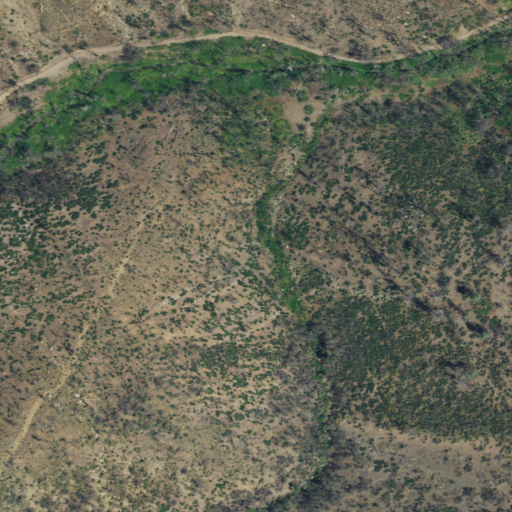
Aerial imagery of valley in California named Hopper Gulch containing shrub, grassland, open development, mixed forest, and woody wetlands